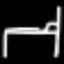
Label: bed